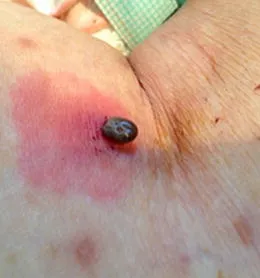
Tick biting the left popliteal fossa in case 1. The patient had red flares around the bite site.
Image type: medical_photograph (skin_photograph)